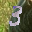
Label: 3